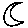
Label: moon